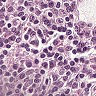
Metastatic tissue present: no